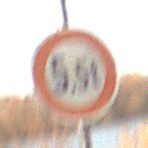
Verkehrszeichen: TatsaechlicheMasse
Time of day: SunriseSunset
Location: Outdoor (Nature)
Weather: PartlyCloudy
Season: NotSpecified
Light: Natural